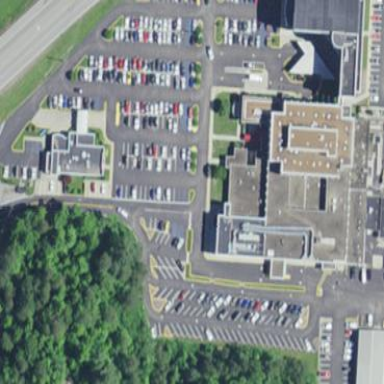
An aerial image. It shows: Hospital.